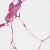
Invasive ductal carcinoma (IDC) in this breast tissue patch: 0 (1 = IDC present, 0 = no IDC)